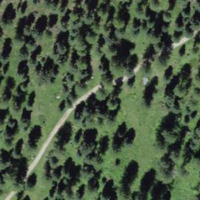
EUNIS habitat code: 43
Species observed at this site:
Vaccinium myrtillus